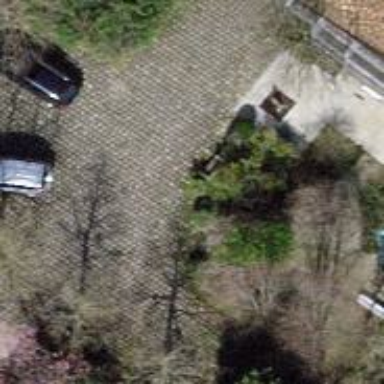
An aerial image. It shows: Driveway.